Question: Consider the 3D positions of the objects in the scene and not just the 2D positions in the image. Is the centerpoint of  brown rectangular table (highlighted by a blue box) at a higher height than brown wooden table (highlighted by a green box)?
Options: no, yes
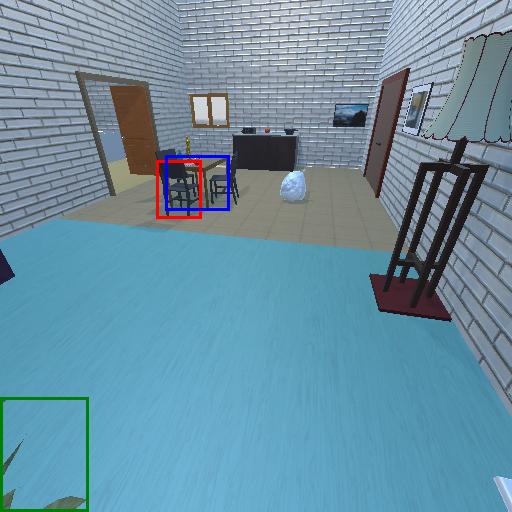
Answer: no